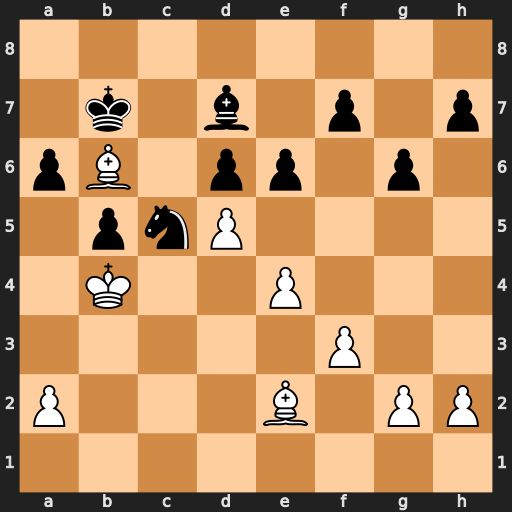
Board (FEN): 8/1k1b1p1p/pB1pp1p1/1pnP4/1K2P3/5P2/P3B1PP/8
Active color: w
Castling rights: -
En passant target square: -
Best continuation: Bxc5 dxc5+ Kxc5